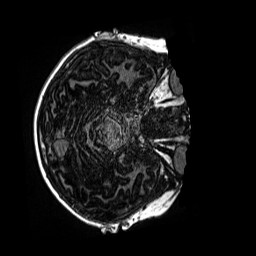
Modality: MP2RAGE
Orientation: axial
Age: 10
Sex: male
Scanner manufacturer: siemens
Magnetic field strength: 3 T
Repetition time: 4 s
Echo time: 0.00299 s